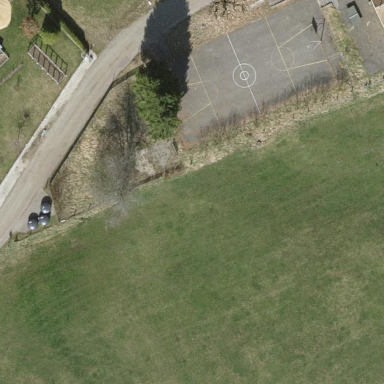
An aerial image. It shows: Basketball court in the leisure land pitch.